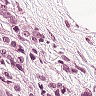
Metastatic tissue present: yes